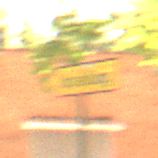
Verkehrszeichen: UmleitungswegweiserLinksweisend
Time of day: Midday
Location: Outdoor (Nature)
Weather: PartlyCloudy
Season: NotSpecified
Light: Natural